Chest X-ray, AP view. Patient: 42 years old, sex M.
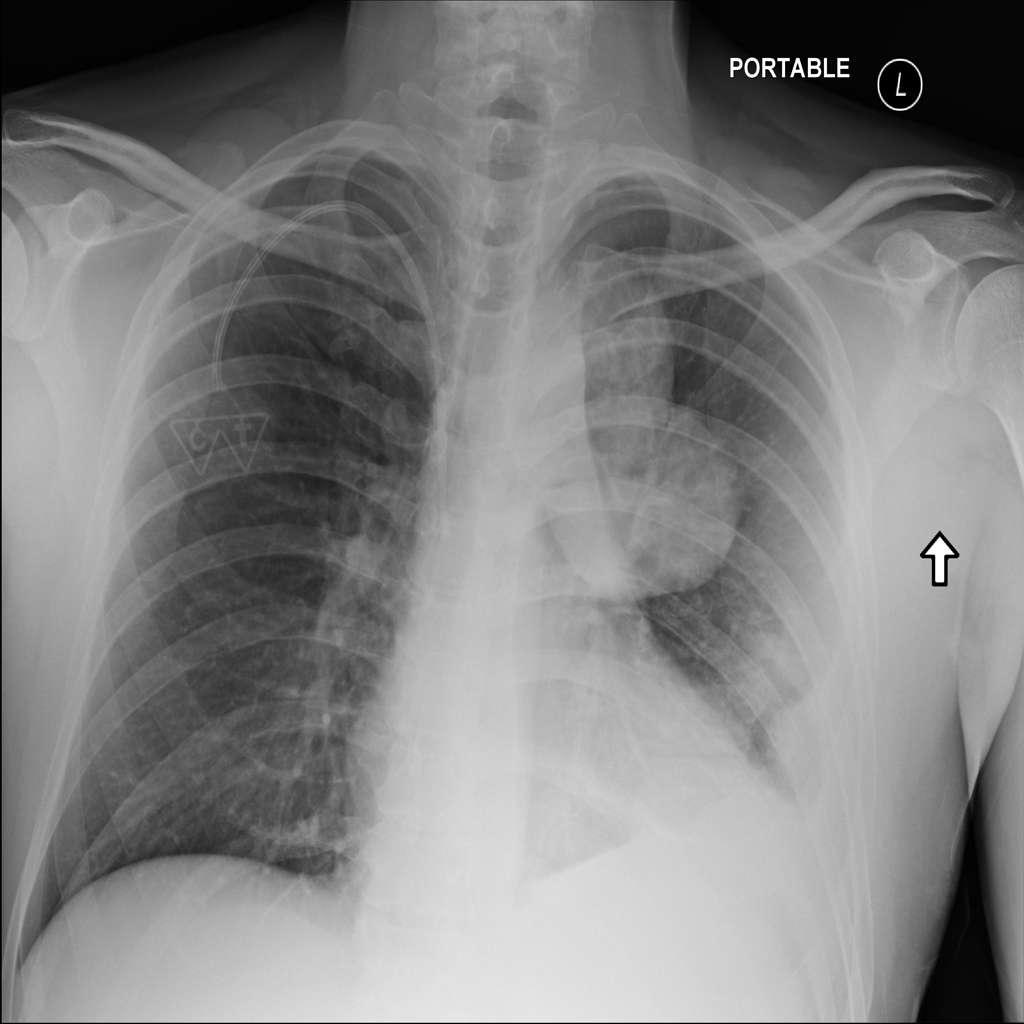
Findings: Pleural_Thickening